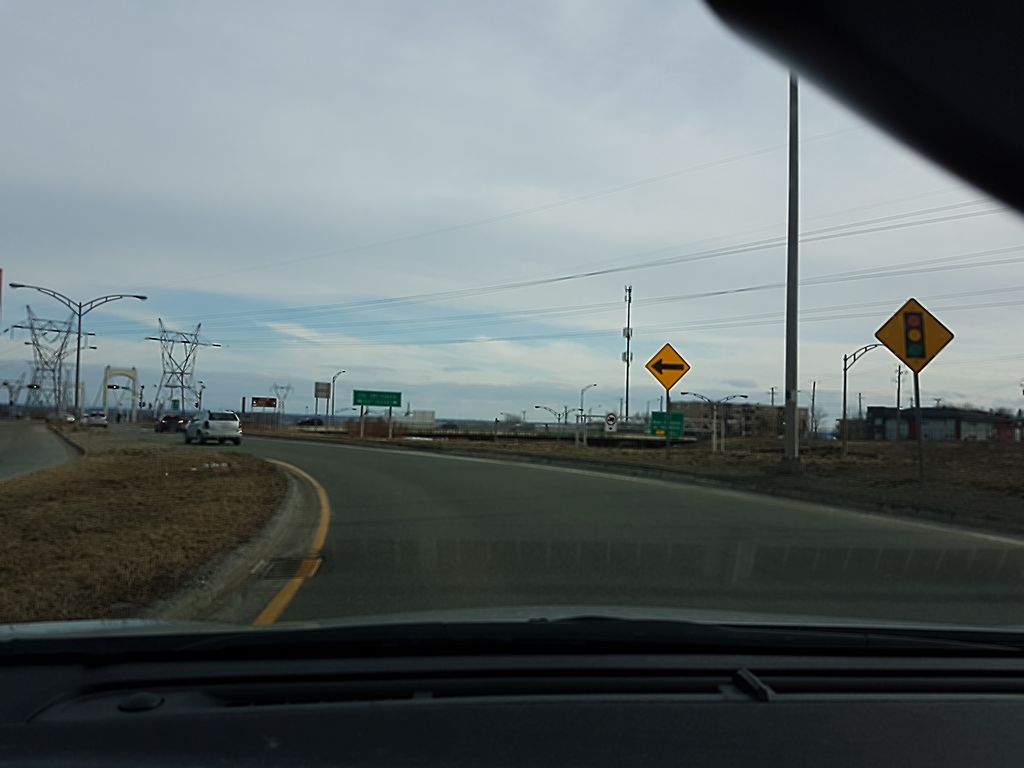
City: quebec_city